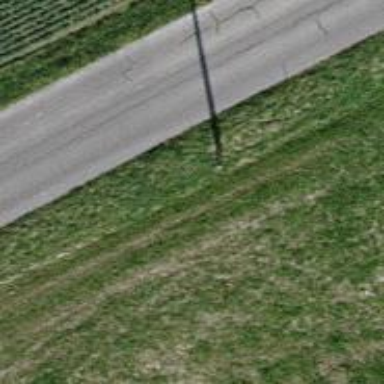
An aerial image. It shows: Power pole.